Question: What apps are in the top row?
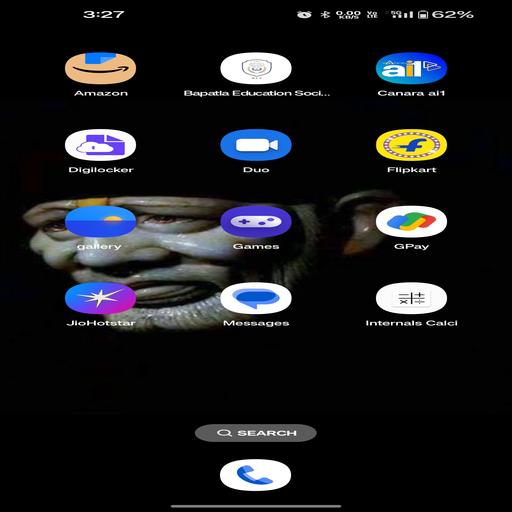
Answer: Amazon, Bapatla Educational Society, Canara ai1